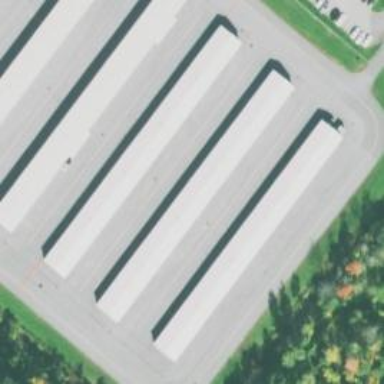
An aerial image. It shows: Hangar.